Brain MRI, t1w sequence, axial 2D slice.
Patient: age 23, sex M, weight 78 kg, height 1.78 m
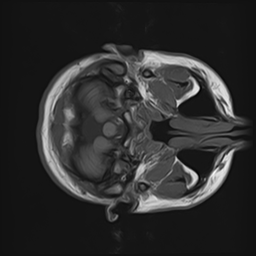